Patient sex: F
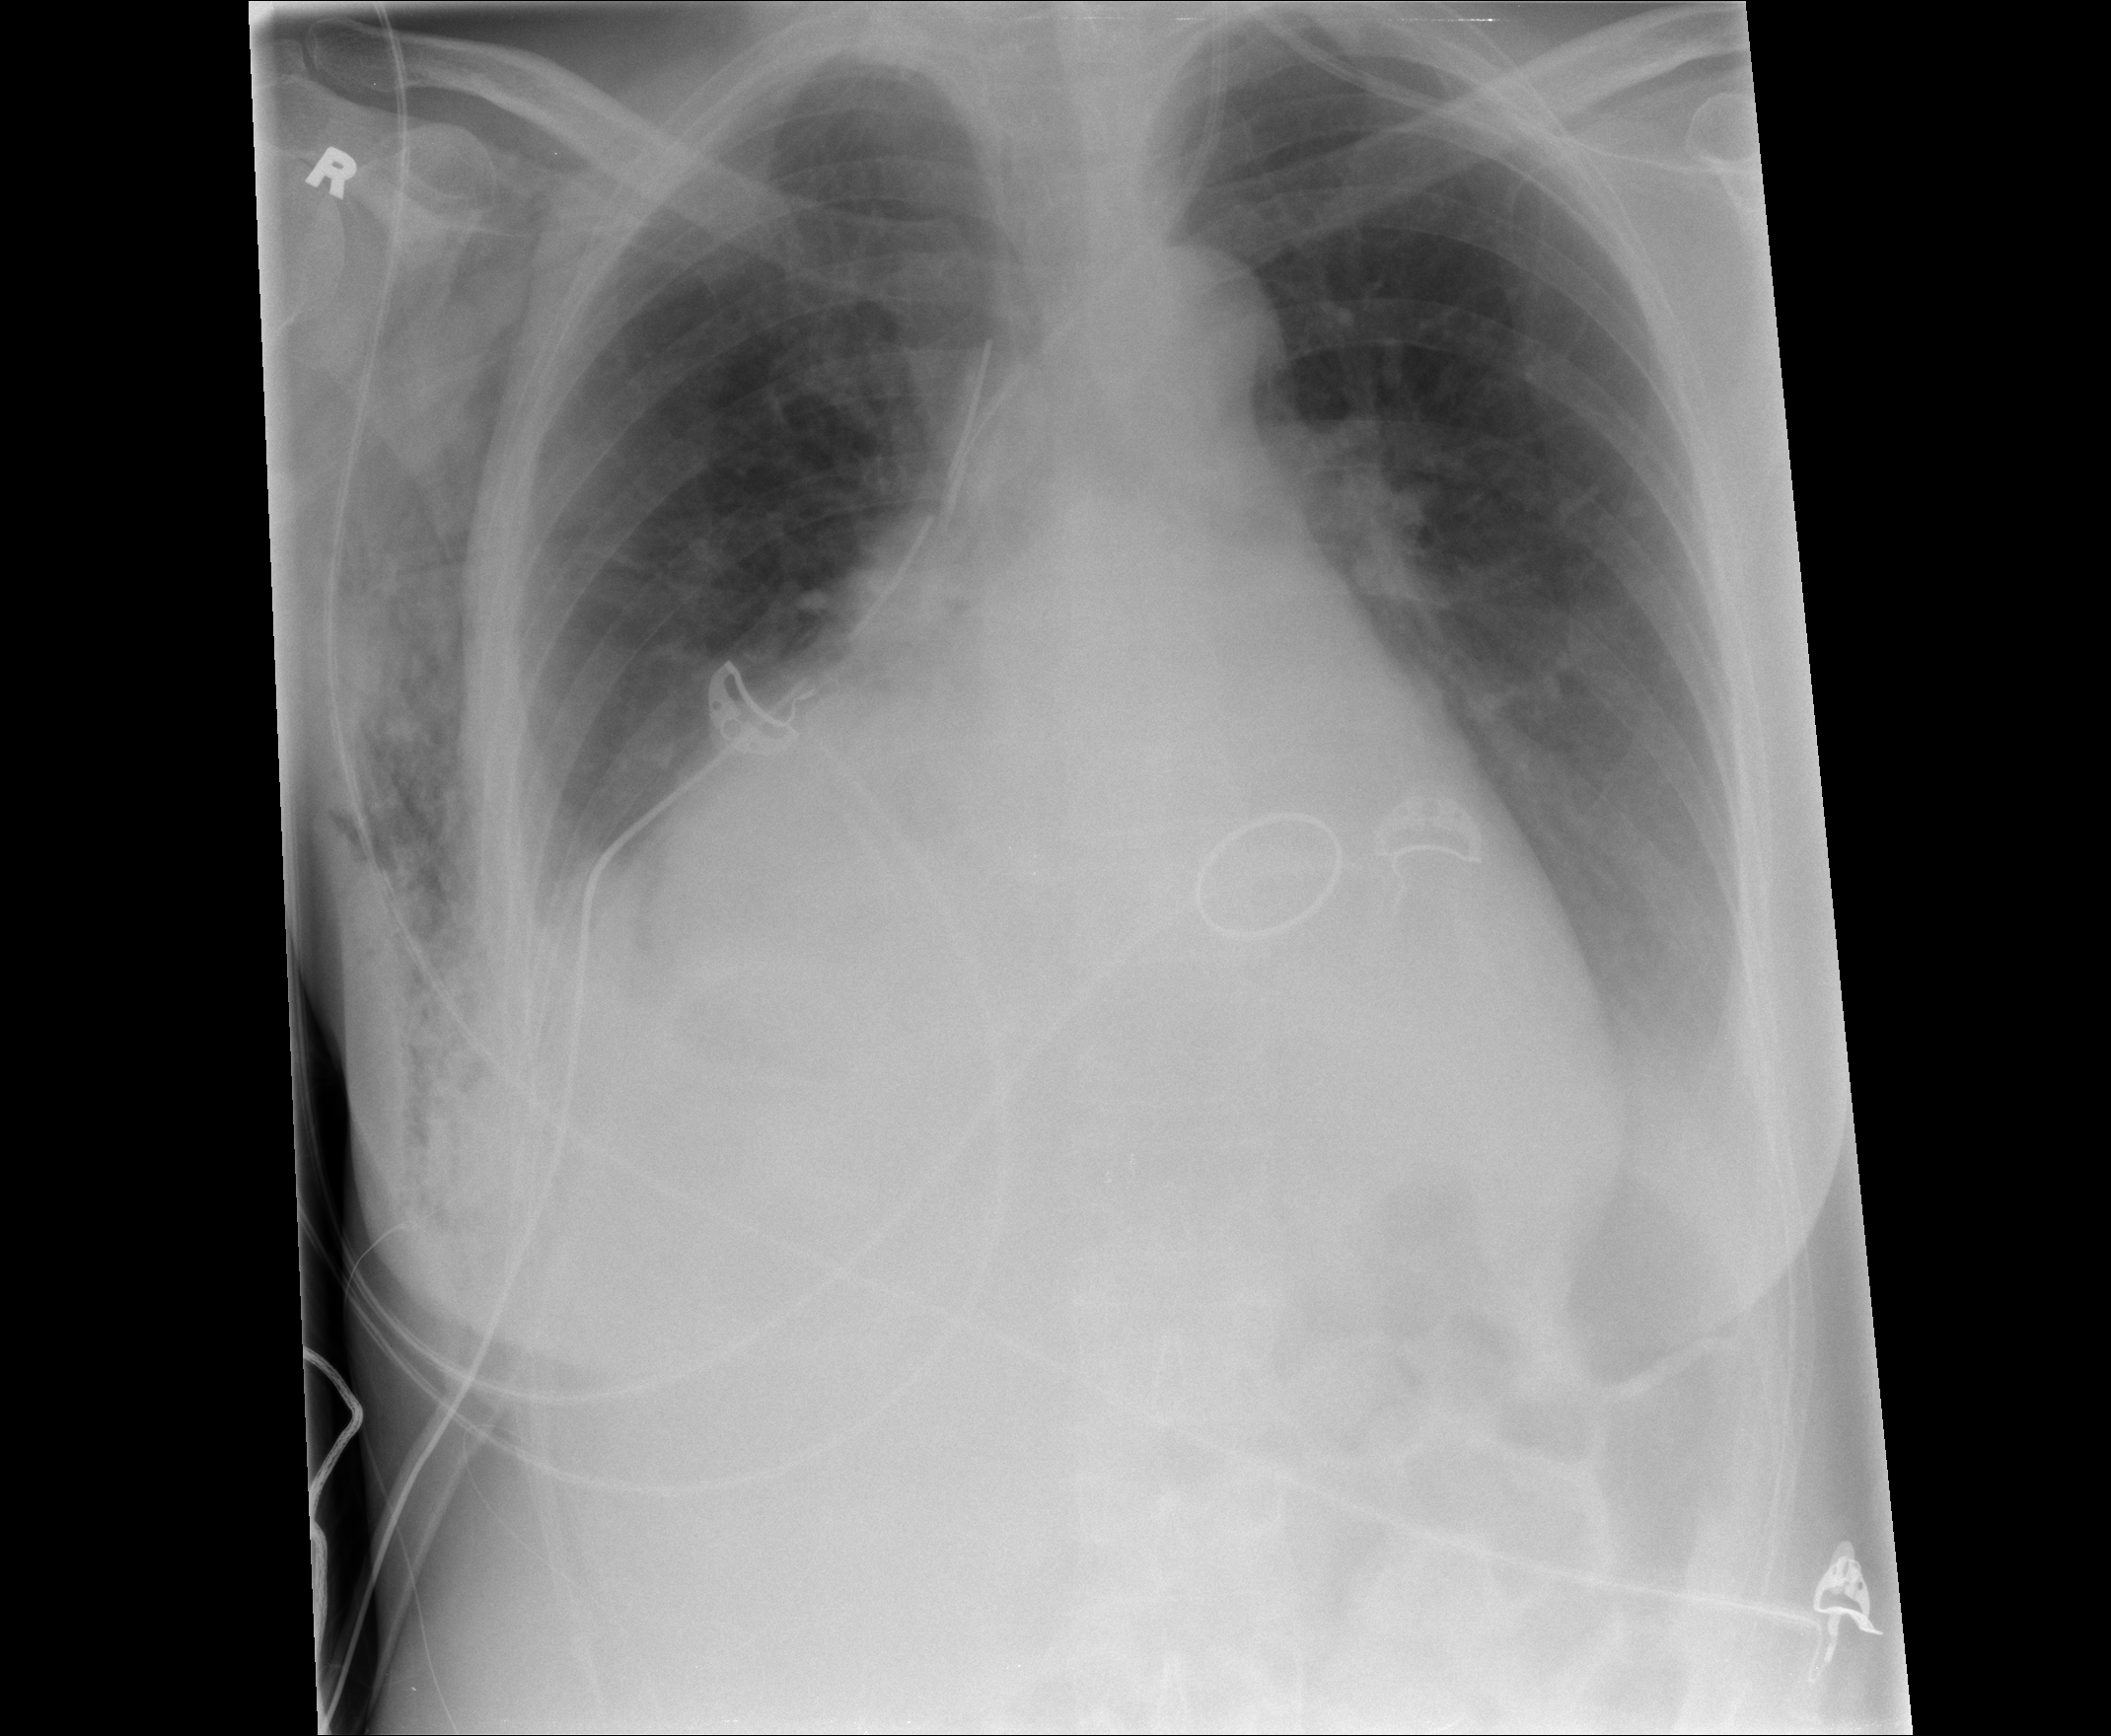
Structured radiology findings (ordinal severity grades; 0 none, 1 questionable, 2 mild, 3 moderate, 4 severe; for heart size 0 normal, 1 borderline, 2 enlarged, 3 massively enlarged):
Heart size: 2
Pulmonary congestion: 0
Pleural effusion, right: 2
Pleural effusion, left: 2
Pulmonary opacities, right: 0
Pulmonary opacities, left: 0
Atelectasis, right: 2
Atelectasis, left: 2